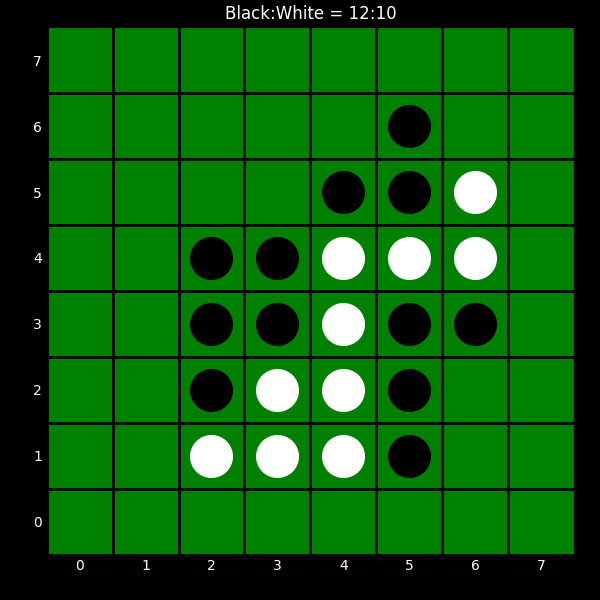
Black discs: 12
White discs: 10